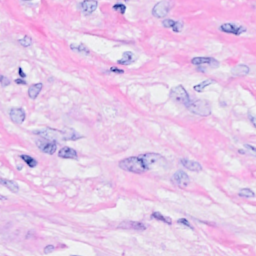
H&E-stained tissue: Breast